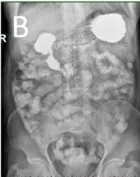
Images of representative abdominal CT and gastrointestinal radiography. No obvious signs of contrast agent leakage on barium meal imaging of the whole digestive tract.
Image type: radiology (x_ray)